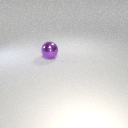
large purple metal sphere